Question: I am new to NetBeans and Java. I am trying to create a simple script that repeats whatever is put in the "System.out.println()" function, but I keep running into a single error.
Here is my code:
'''
//create a class named S1P1
public class S1P1 {
//this is the main method
public static void main(String[] args) {
//this prints out whatever is below.
System.out.println("Hello world!");
}
}
'''
I have absolutely no idea what the issue is, but I keep getting the error, " Error: Could not find or load main class s1p1.S1P1".

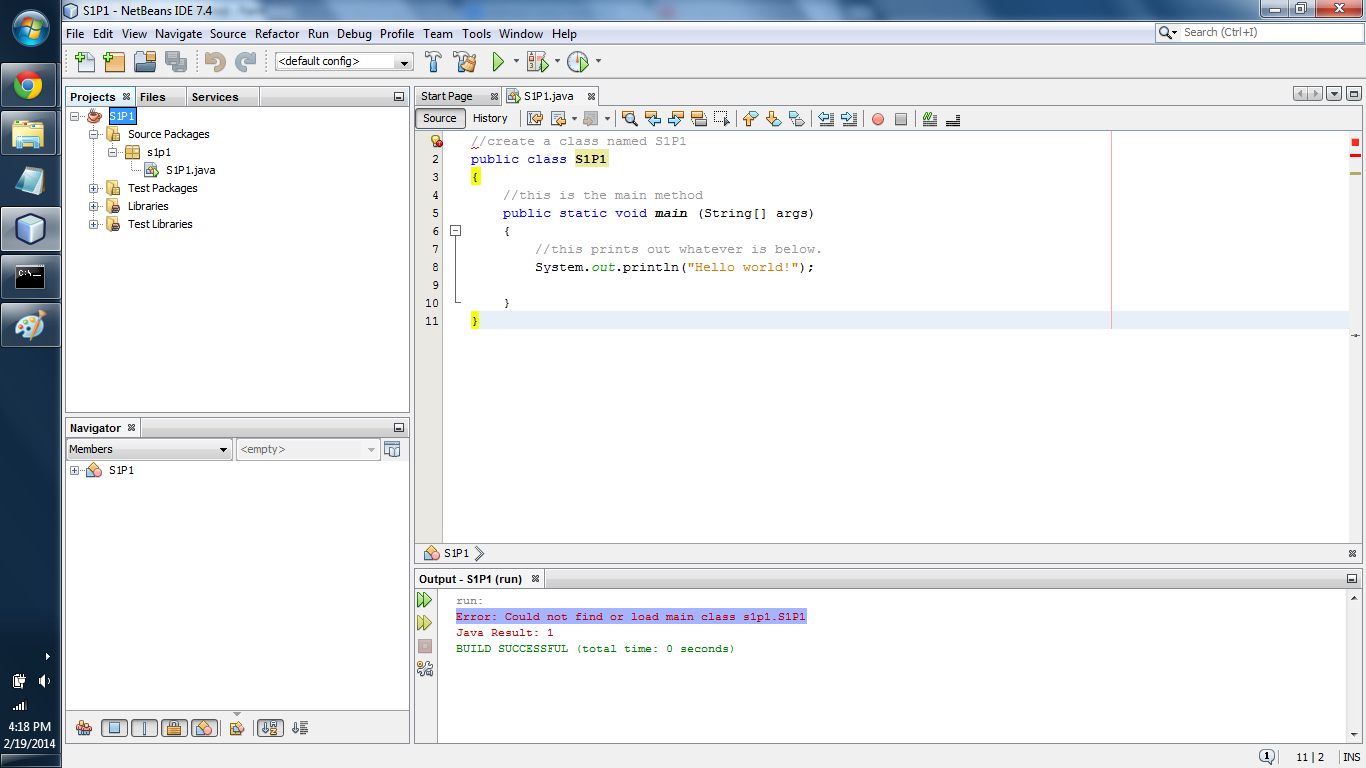
Answer: Java expects a package declaration to locate the class in the folder 's1p1'. Add
'''
package s1p1;
'''